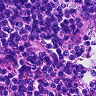
Metastatic tissue present: no